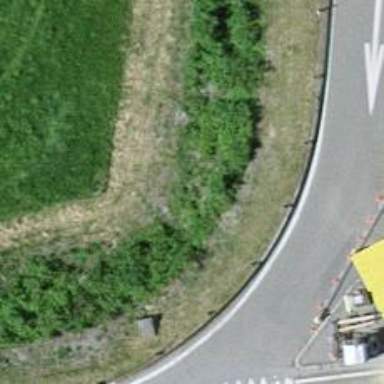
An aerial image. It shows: Hedge barrier.